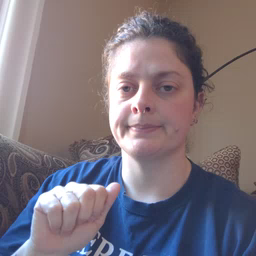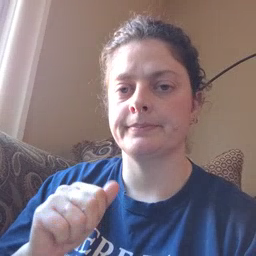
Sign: police